Field crop: tomato
Growth stage: 1
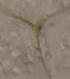
Species: cyperus